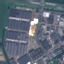
Land use / land cover class: Industrial